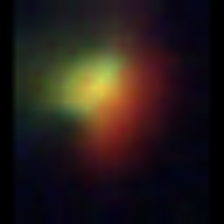
Taxon: NanoPlankton
Group: Other